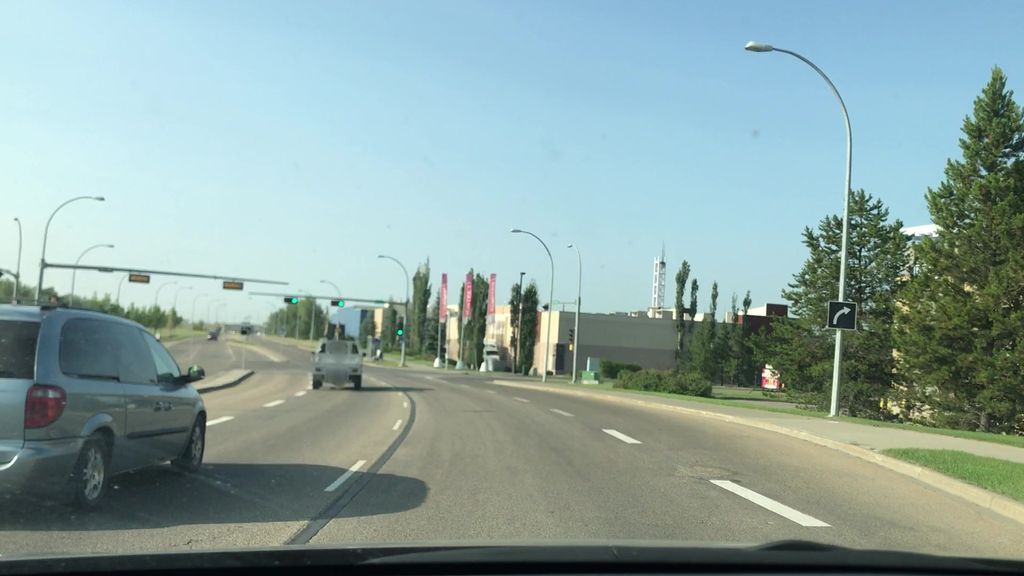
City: edmonton